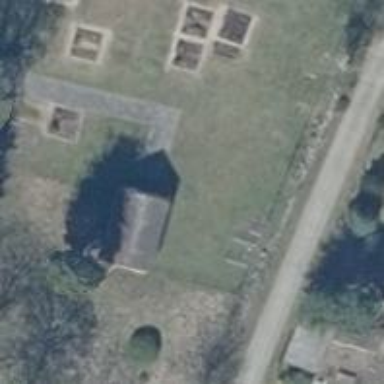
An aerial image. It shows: Cemetery.